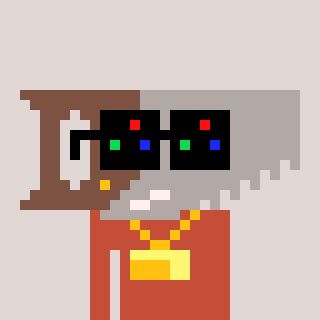
a pixel art character with square black sunglasses, a saw-shaped head and a rust-colored body on a warm background